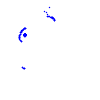
Particle: proton